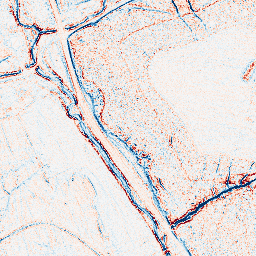
Category: edge_preserving
Decomposition family: anisotropic_diffusion
Decomposition parameters: iterations: 5
kappa: 100
gamma: 0.1
Upsampling method: quartic
Upsampling parameters: scale: 4
Upsampling scale: 4